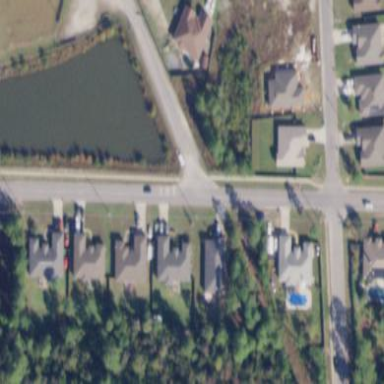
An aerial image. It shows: Single-family residential area.